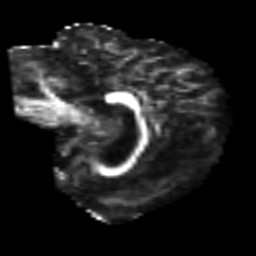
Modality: FA
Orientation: sagittal
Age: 72
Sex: female
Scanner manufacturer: siemens
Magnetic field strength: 3 T
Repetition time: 4.987 s
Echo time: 0.0792 s